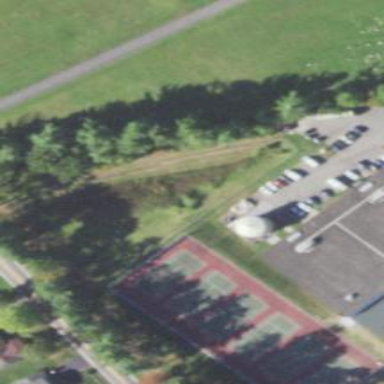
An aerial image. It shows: Tennis court on the leisure land pitch.